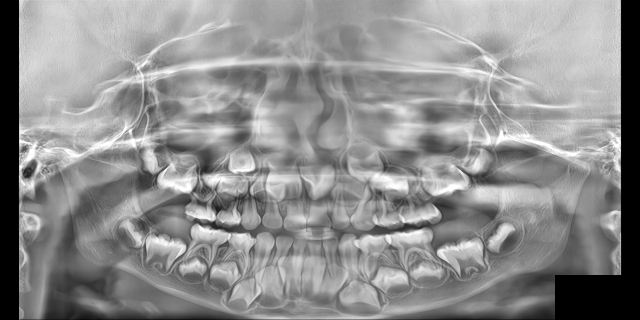
child